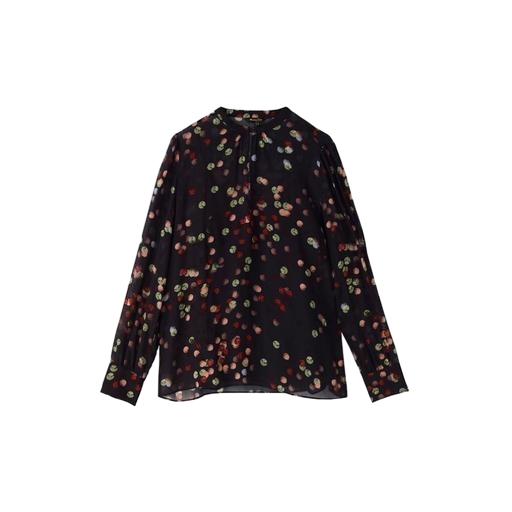
multicolor slim-fit penny collar floral-print shirt, black pussy-bow floral-print blouse, black long-sleeve printed blouse, white background